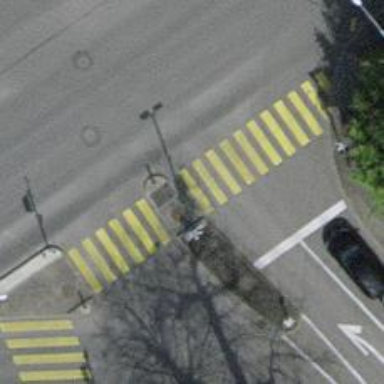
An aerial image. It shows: Road crossing with traffic signals and central island.